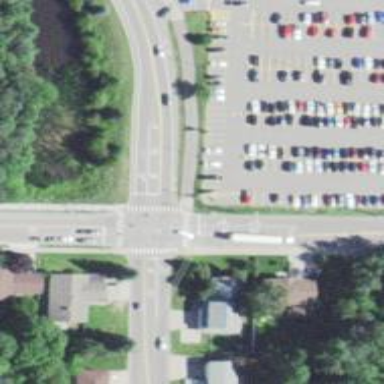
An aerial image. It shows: Crossing on the road.